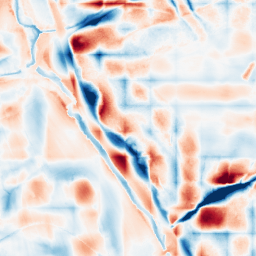
Category: wavelet
Decomposition family: wavelet_biorthogonal
Decomposition parameters: wavelet: bior2.4
level: 5
Upsampling method: sinc_blackman
Upsampling parameters: scale: 2
kernel_size: 16
Upsampling scale: 2